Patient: sex M, age 61
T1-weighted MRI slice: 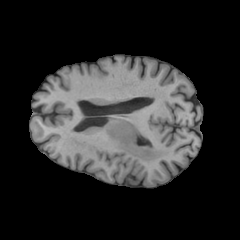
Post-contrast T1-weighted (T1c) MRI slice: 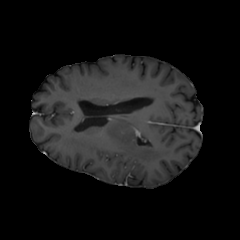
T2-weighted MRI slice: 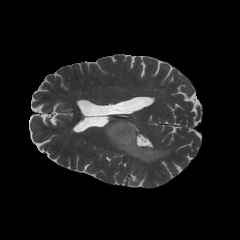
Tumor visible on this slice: yes
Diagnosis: Astrocytoma, IDH-wildtype
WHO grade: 3